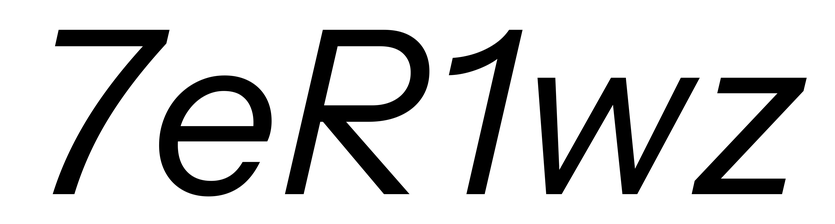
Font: InstrumentSans-Italic_Italic